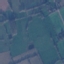
Label: Pasture